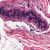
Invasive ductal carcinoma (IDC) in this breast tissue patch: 0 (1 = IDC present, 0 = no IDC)